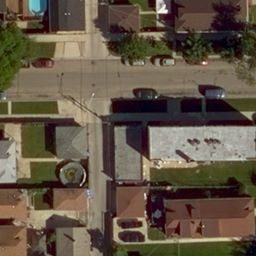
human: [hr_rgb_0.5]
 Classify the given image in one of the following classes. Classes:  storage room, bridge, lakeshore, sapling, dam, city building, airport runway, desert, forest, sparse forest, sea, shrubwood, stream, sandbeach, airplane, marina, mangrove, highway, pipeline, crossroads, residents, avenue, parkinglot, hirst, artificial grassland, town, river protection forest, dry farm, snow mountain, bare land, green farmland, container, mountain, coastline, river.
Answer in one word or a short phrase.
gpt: residents